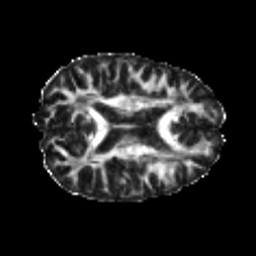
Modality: FA
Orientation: axial
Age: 26
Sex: male
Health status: healthy
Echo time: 0.074 s